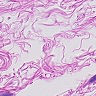
Metastatic tissue present: no